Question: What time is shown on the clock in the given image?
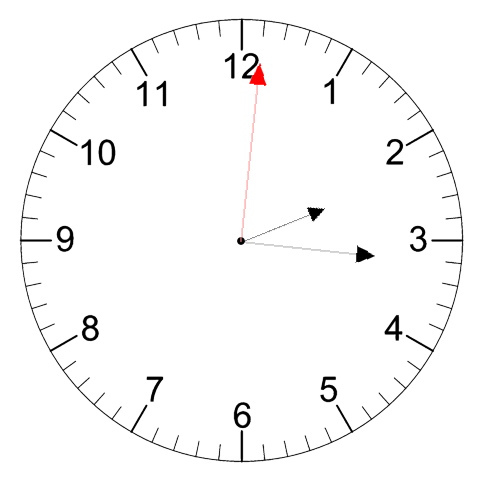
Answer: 02:16:01